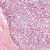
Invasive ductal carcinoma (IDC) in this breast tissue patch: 0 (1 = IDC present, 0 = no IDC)